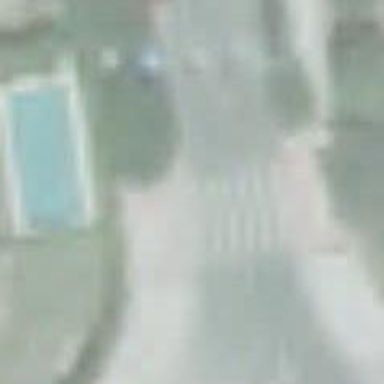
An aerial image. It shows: Uncontrolled road crossing.